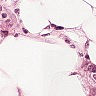
Metastatic tissue present: yes